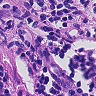
Metastatic tissue present: yes